Question: I have a data set of calls with Call date from customers and the outcome of the call (Status). I would like to pay my sales rep for each sold call if the most recent previous paid call has been >= 5 days.
Below is my sample data set with the table I have. Also, attached is the picture of the table with the columns I have and column I want. Colored records are sold calls; green records are ones I want to way and the red are ones I wouldn't want to pay even if it is a sold call.

I have tried a few versions using window functions but haven't yet been successful. Any help is highly appreciated.
'''
DECLARE @have TABLE
(
CallDate DATE,
Status VARCHAR(10)
);
INSERT INTO @have (CallDate, Status)
values
('2019-01-01', 'unsold'),
('2019-01-02', 'unsold'),
('2019-01-04', 'unsold'),
('2019-01-08', 'sold'),
('2019-01-09', 'sold'),
('2019-01-13', 'unsold'),
('2019-01-14', 'sold'),
('2019-01-19', 'unsold'),
('2019-01-21', 'unsold'),
('2019-01-22', 'sold'),
('2019-01-24', 'unsold'),
('2019-01-25', 'sold'),
('2019-01-29', 'sold'),
('2019-01-30', 'unsold'),
('2019-02-04', 'sold'),
('2019-02-05', 'sold'),
('2019-02-06', 'sold'),
('2019-02-11', 'sold'),
('2019-02-12', 'unsold'),
('2019-02-17', 'sold'),
('2019-02-18', 'unsold'),
('2019-02-19', 'unsold'),
('2019-02-20', 'sold')
;
DECLARE @want TABLE
(
CallDate DATE,
Status VARCHAR(10),
PaidCall int,
Days_Since_Last_Paid_Call int
);
INSERT INTO @want (CallDate, Status, PaidCall, Days_Since_Last_Paid_Call)
values
('2019-01-01', 'unsold', 0, NULL),
('2019-01-02', 'unsold', 0, NULL),
('2019-01-04', 'unsold', 0, NULL),
('2019-01-08', 'sold', 1, NULL),
('2019-01-09', 'sold', 0, 1),
('2019-01-13', 'unsold', 0, NULL),
('2019-01-14', 'sold', 1, 6),
('2019-01-19', 'unsold', 0, NULL),
('2019-01-21', 'unsold', 0, NULL),
('2019-01-22', 'sold', 1, 8),
('2019-01-24', 'unsold', 0, NULL),
('2019-01-25', 'sold', 0, 3),
('2019-01-29', 'sold', 1, 7),
('2019-01-30', 'unsold', 0, NULL),
('2019-02-04', 'sold', 1, 6),
('2019-02-05', 'sold', 0, 1),
('2019-02-06', 'sold', 0, 2),
('2019-02-11', 'sold', 1, 7),
('2019-02-12', 'unsold', 0, NULL),
('2019-02-17', 'sold', 1, 6),
('2019-02-18', 'unsold', 0, NULL),
('2019-02-19', 'unsold', 0, NULL),
('2019-02-20', 'sold', 0, 3)
;
'''
I would like to add the PaidCall flag in my table as shown in this table. Days_Since_Paid_Call is just for illustration purpose to explain how I am coming up with the PaidCall column.
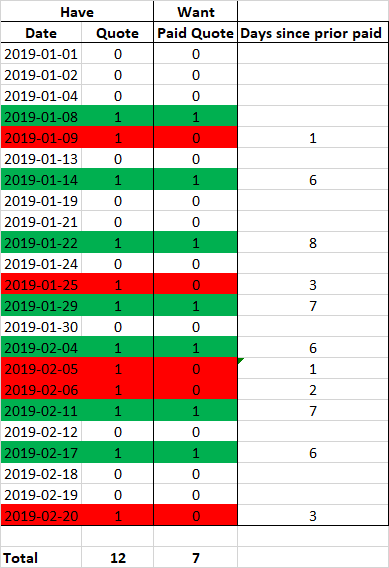
Answer: Unfortunately, you need to iteratively process the data. One method is using a recursive CTE:
'''
with s as (
select h.*, row_number() over (order by calldate) as seqnum
from have h
where status = 'sold'
),
cte as (
select calldate, seqnum, 1 as paidquote, calldate as paidquote_date
from s
where seqnum = 1
union all
select s.calldate, s.seqnum,
(case when s.calldate > dateadd(day, 5, paidquote_date) then 1 else 0 end),
(case when s.calldate > dateadd(day, 5, paidquote_date) then s.calldate else cte.paidquote_date end)
from cte join
s
on s.seqnum = cte.seqnum + 1
)
select h.calldate, h.status, coalesce(cte.paidquote, 0) as paidquote
from have h left join
cte
on h.calldate = cte.calldate
order by h.calldate;
'''
<URL> is a db<>fiddle.